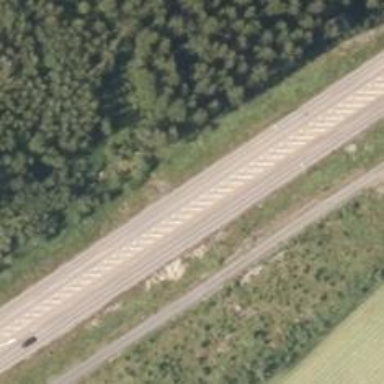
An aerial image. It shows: Asphalt road designated as trunk highway.